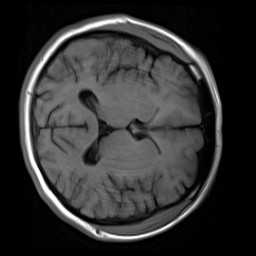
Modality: T1w
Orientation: axial
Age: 25
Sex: female
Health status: healthy
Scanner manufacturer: siemens
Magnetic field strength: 3 T
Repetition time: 4.1 s
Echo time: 0.0085 s